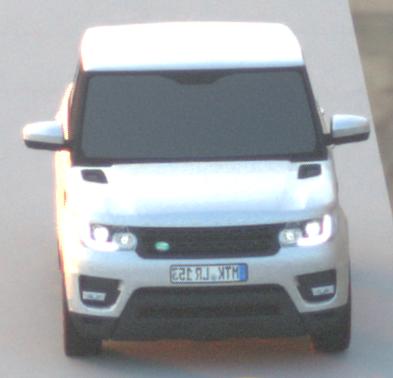
Make: Land Rover
Model: Range Rover Sport 5.0 V8 SC
Detailed model: Range Rover Sport (II)
Model produced from: 2013/09
Model produced until: 2015/07
Doors: 5
Color: white
Road condition: dry road
Daytime: sunrise or sunset
Contrast: medium contrast